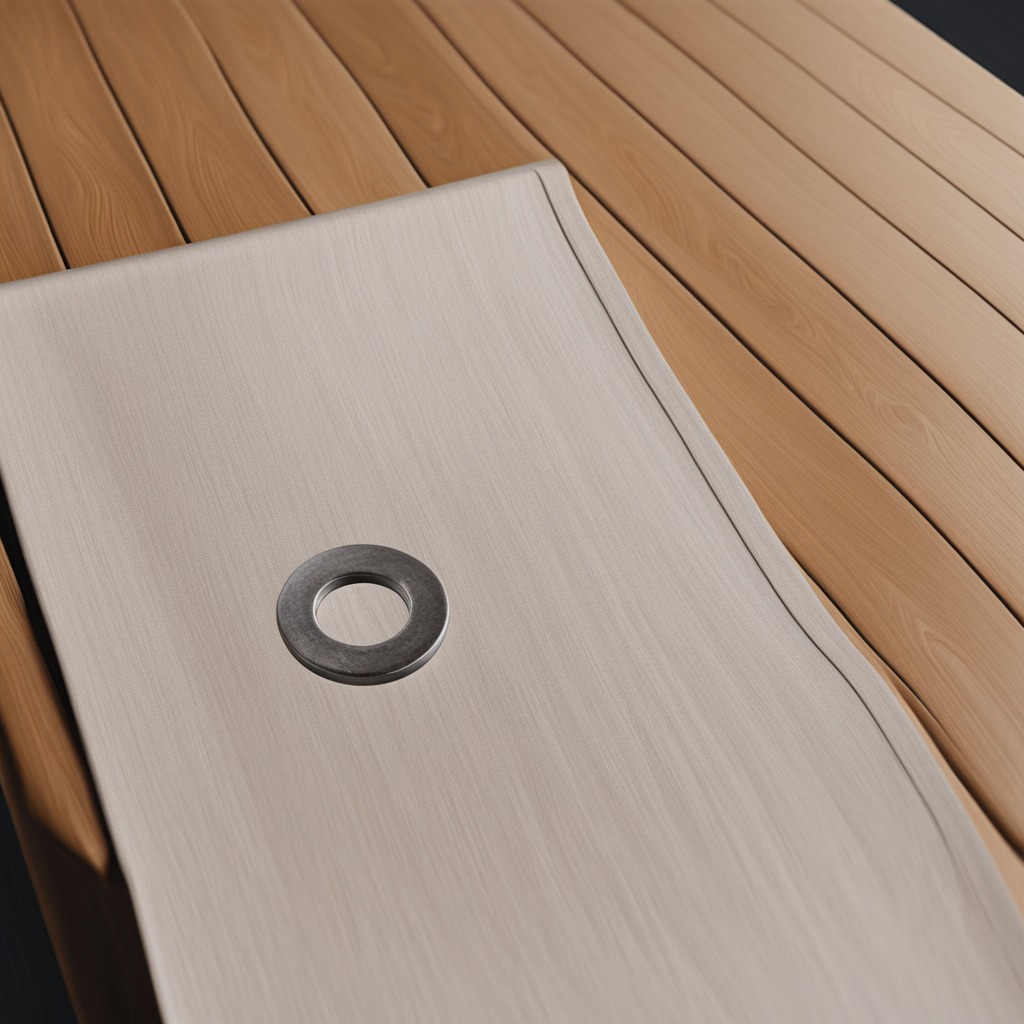
A flat metal washer lies on a wooden table in an outdoor workshop during daytime bright natural light soft shadows worn but beneath the cloth